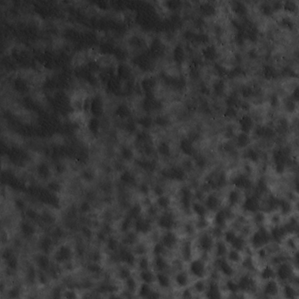
Label: non_frost